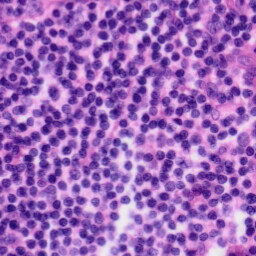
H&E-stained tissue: Tonsil